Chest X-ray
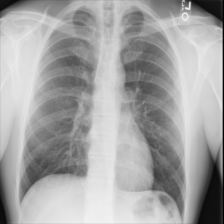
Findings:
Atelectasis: negative
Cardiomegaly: negative
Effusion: negative
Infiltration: negative
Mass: negative
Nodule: negative
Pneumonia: negative
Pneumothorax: negative
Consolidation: negative
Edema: negative
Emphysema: negative
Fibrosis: negative
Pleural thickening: negative
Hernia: negative